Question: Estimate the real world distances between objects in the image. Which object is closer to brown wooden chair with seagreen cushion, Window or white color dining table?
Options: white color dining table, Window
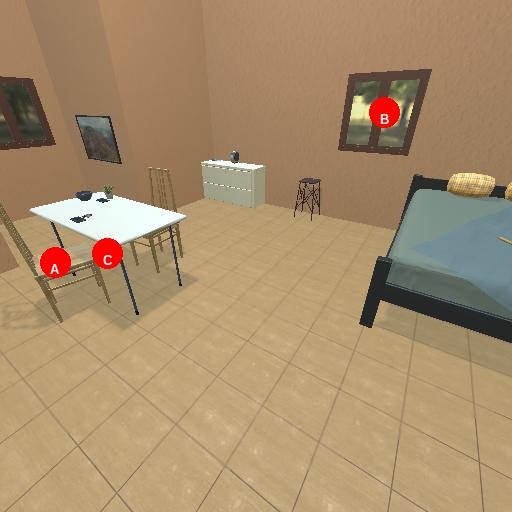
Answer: white color dining table